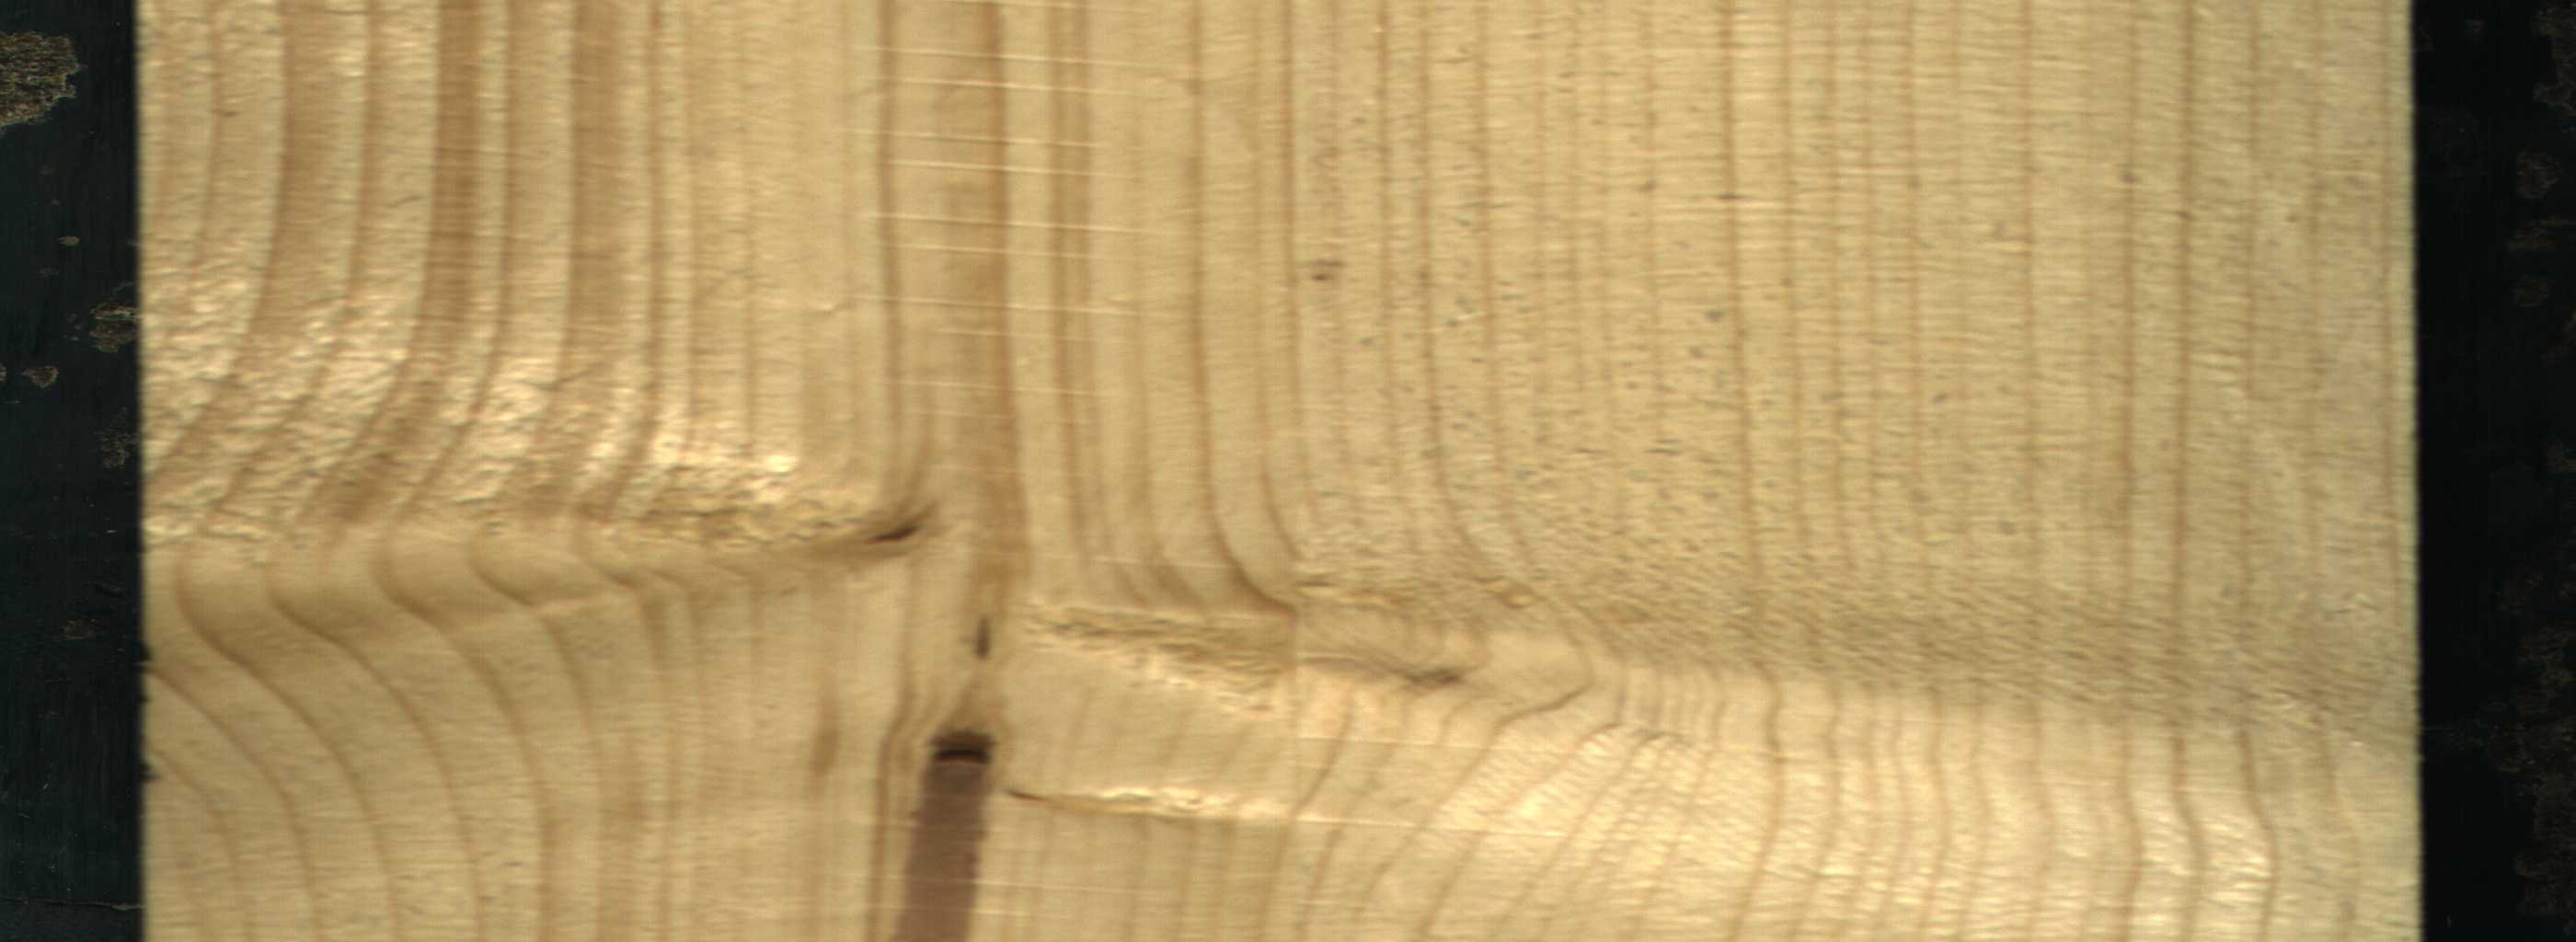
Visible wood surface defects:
Marrow